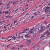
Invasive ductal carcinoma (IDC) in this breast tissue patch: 1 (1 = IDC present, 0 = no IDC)